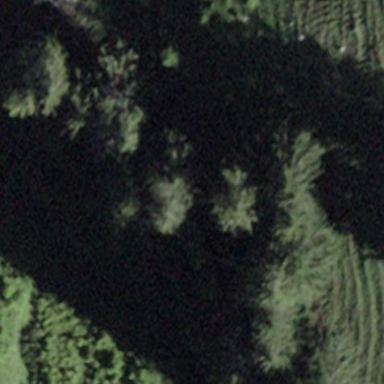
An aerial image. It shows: Forest area.